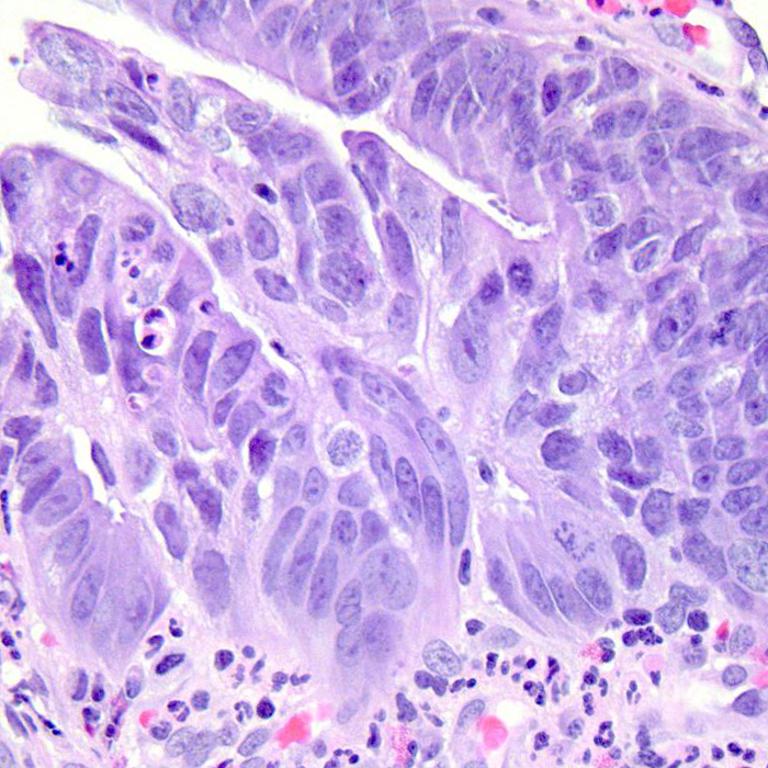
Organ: colon
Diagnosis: adenocarcinomas